Question: I am having trouble with swipe delete button with custom 'UITableViewCell'. When I swipe it, delete button goes under text in the cell. Below you can see the image and the code I am using.
Note: I draw tableviewcell in an xib.
'''
- (BOOL)tableView:(UITableView *)tableView canEditRowAtIndexPath:(NSIndexPath *)indexPath {
// Return YES if you want the specified item to be editable.
return YES;
}
// Override to support editing the table view.
- (void)tableView:(UITableView *)tableView commitEditingStyle:(UITableViewCellEditingStyle)editingStyle forRowAtIndexPath:(NSIndexPath *)indexPath {
if (editingStyle == UITableViewCellEditingStyleDelete) {
//add code here for when you hit delete
}
}
- (UITableViewCell *)tableView:(UITableView *)tableView cellForRowAtIndexPath:(NSIndexPath *)indexPath
{
static NSString *simpleTableIdentifier = @"HareketCell";
HareketCell *cell = (HareketCell *)[tableView dequeueReusableCellWithIdentifier:simpleTableIdentifier];
NSArray *nib = [[NSBundle mainBundle] loadNibNamed:@"HareketCell" owner:self options:nil];
cell = [nib objectAtIndex:0];
[cell.lblDakika setText:[NSString stringWithFormat:@"%@%@", [[arrProgramim objectAtIndex:indexPath.row]valueForKey:@"dakika"], @" dk"]];
[cell.imgThumbnail setImage:[UIImage imageNamed:@"most_harita_icon.png"]];
return cell;
}
'''

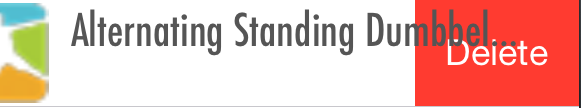
Answer: That is because you are not adding the 'UILabel' as a subview of the 'contentView' of 'UITableViewCell', you are adding it as a subview of 'UITableViewCell' itself.
When you want to subclass a 'UITableViewCell' and adding subviews to it, you should add them inside the 'contentView' of the cell.
This is from Apple's documentation of <URL>:
> If you want to go beyond the predefined styles, you can add subviews to the property of the cell.
If you do it like that, iOS automatically adjusts everything inside contentView to show that delete button and nothing overlaps.
From the comments below, the cell is being created on a separate .xib, so the label is already a subview of cell's 'contentView'
The problem is the loading of the NIB in '-tableView:cellForRowAtIndexPath:'. You have to register the NIB on table view beforehand, in '-viewDidLoad', for example. Like this:
'''
- (void)viewDidLoad {
// Assuming the xib is named HareketCell.xib
UINib *nib = [UINib nibWithNibName:@"HareketCell" bundle:nil];
[self.tableView registerNib:nib forCellReuseIdentifier:@"HareketCell"];
}
'''
Now, change '-tableView:cellForRowAtIndexPath:' for this:
'''
- (UITableViewCell *)tableView:(UITableView *)tableView cellForRowAtIndexPath:(NSIndexPath *)indexPath
{
static NSString *simpleTableIdentifier = @"HareketCell";
HareketCell *cell = (HareketCell *)[tableView dequeueReusableCellWithIdentifier:simpleTableIdentifier];
[cell.lblDakika setText:[NSString stringWithFormat:@"%@%@", [[arrProgramim objectAtIndex:indexPath.row]valueForKey:@"dakika"], @" dk"]];
[cell.imgThumbnail setImage:[UIImage imageNamed:@"most_harita_icon.png"]];
return cell;
}
'''
You see, '-dequeueReusableCellWithIdentifier' already loads the NIB for you automatically, if you register it beforehand.